Question: How do I add time in 24 hours to this macro I have I already created? Here is the Macro below. I need to add a time stamp to it and I am not sure of how.
'''
Private Sub Workbook_Open()
Dim dtDate As Date
dtDate = InputBox("Date", , Date)
Set SelRange = Range("B:B")
For Each b In SelRange.Rows
b.Value = dtDate
b.Offset(0, 1).Value = dtDate + 1
Next
End Sub
'''
I need the time to increment like for 24 hours base off the macro for this worksheet. I have an example of what I need to do. In this example the date and time is showing I need the time to increment in a 24 hour period.

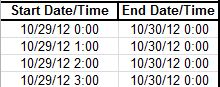
Answer: First of all I recommend to always use Option Explicit. This can be enabled for future projects through your menu in the MS VB window: Tools>Options>Editor (tab)>Require Variable Declaration (tickbox)
Now to business: If you want a range (B2:B25 and C2:C25 in this example) to be filled with date + time with 1 hour increments I recommend using something like the following:
'''
Option Explicit
Private Sub Workbook_Open()
Dim SelRange As Range
Dim b As Range
Dim dtDate As Date
Dim intHours As Long
'Enter the starting date and time
dtDate = InputBox("Start date", , Date)
'Initate our hours counter
intHours = 0
'Assign a worksheet range for our date-time range
Set SelRange = Range("B2:B25")
'Write the date-time range with 1 hour increments
For Each b In SelRange
b.Value2 = dtDate + TimeSerial(intHours, 0, 0)
'24 hours later in the cell to the right of this
b.Offset(0, 1).Value2 = dtDate + 1 + TimeSerial(intHours, 0, 0)
intHours = intHours + 1
'To avoid an overflow in the TimeSerial function the intHours are keps smaller than then Integer maximum
If intHours > 24 Then
intHours = intHours - 24
dtDate = dtDate + 1
End If
Next
End Sub
'''
As you mention you start on a date, therefore I start with a date (no time) in the InputBox.
Now if you want this to be repeated only a limited times you can do this by limiting the range it applies to (B2:B25 in this case), the loop will stop when it reaches the bottom.
It now automatically fills the C column with a date time 24 hours in the future, If you just want it to have the date in the future skip the Timeserial part in the line for the C column. If you want this to be 1 hour in the future then change the line to:
'''
b.Offset(0, 1).Value2 = dtDate + TimeSerial(intHours +1, 0, 0)
'''